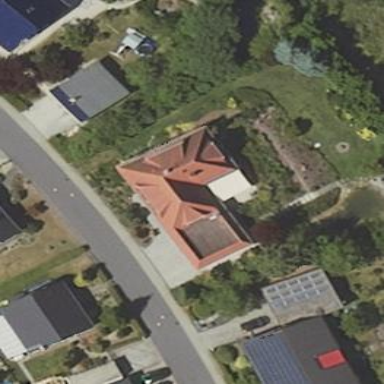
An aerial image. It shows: Simple and straightforward house.